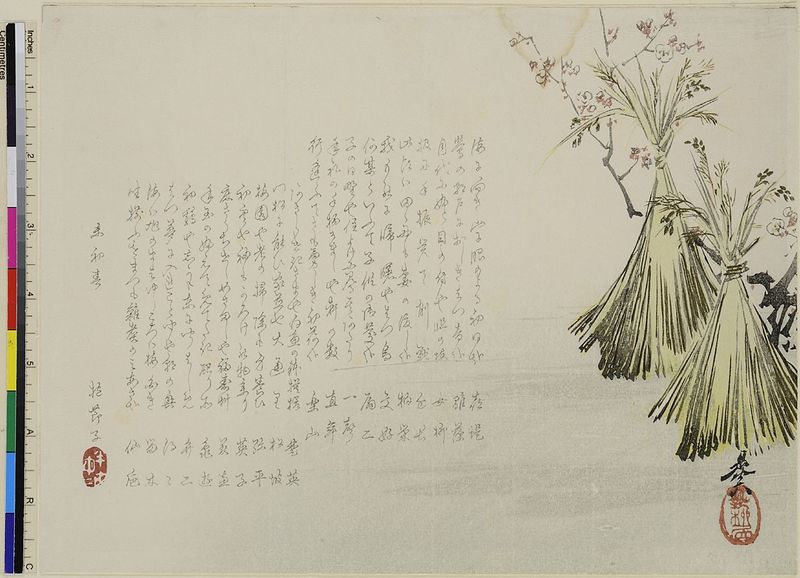
Titel: Strohgarben
Künstler: Shibata Zeshin
Standort: Hamburg
Institution: Museum für Kunst und Gewerbe Hamburg
Schlagwörter: grün, blumen, stroh, zeichen, blüten, rot, ast, gräser, pflanzen, holzschnitt, schrift, vegetation, spalten, japanisch, zweig, druckgraphik, druckgrafik, literatur, stempel, gedicht, zeit, gebinde, farbholzschnitt, massstab, edo, reproduktionen, dichtkunst, druckerzeugnisse, pflanzenabbildung, pflaumenblüte